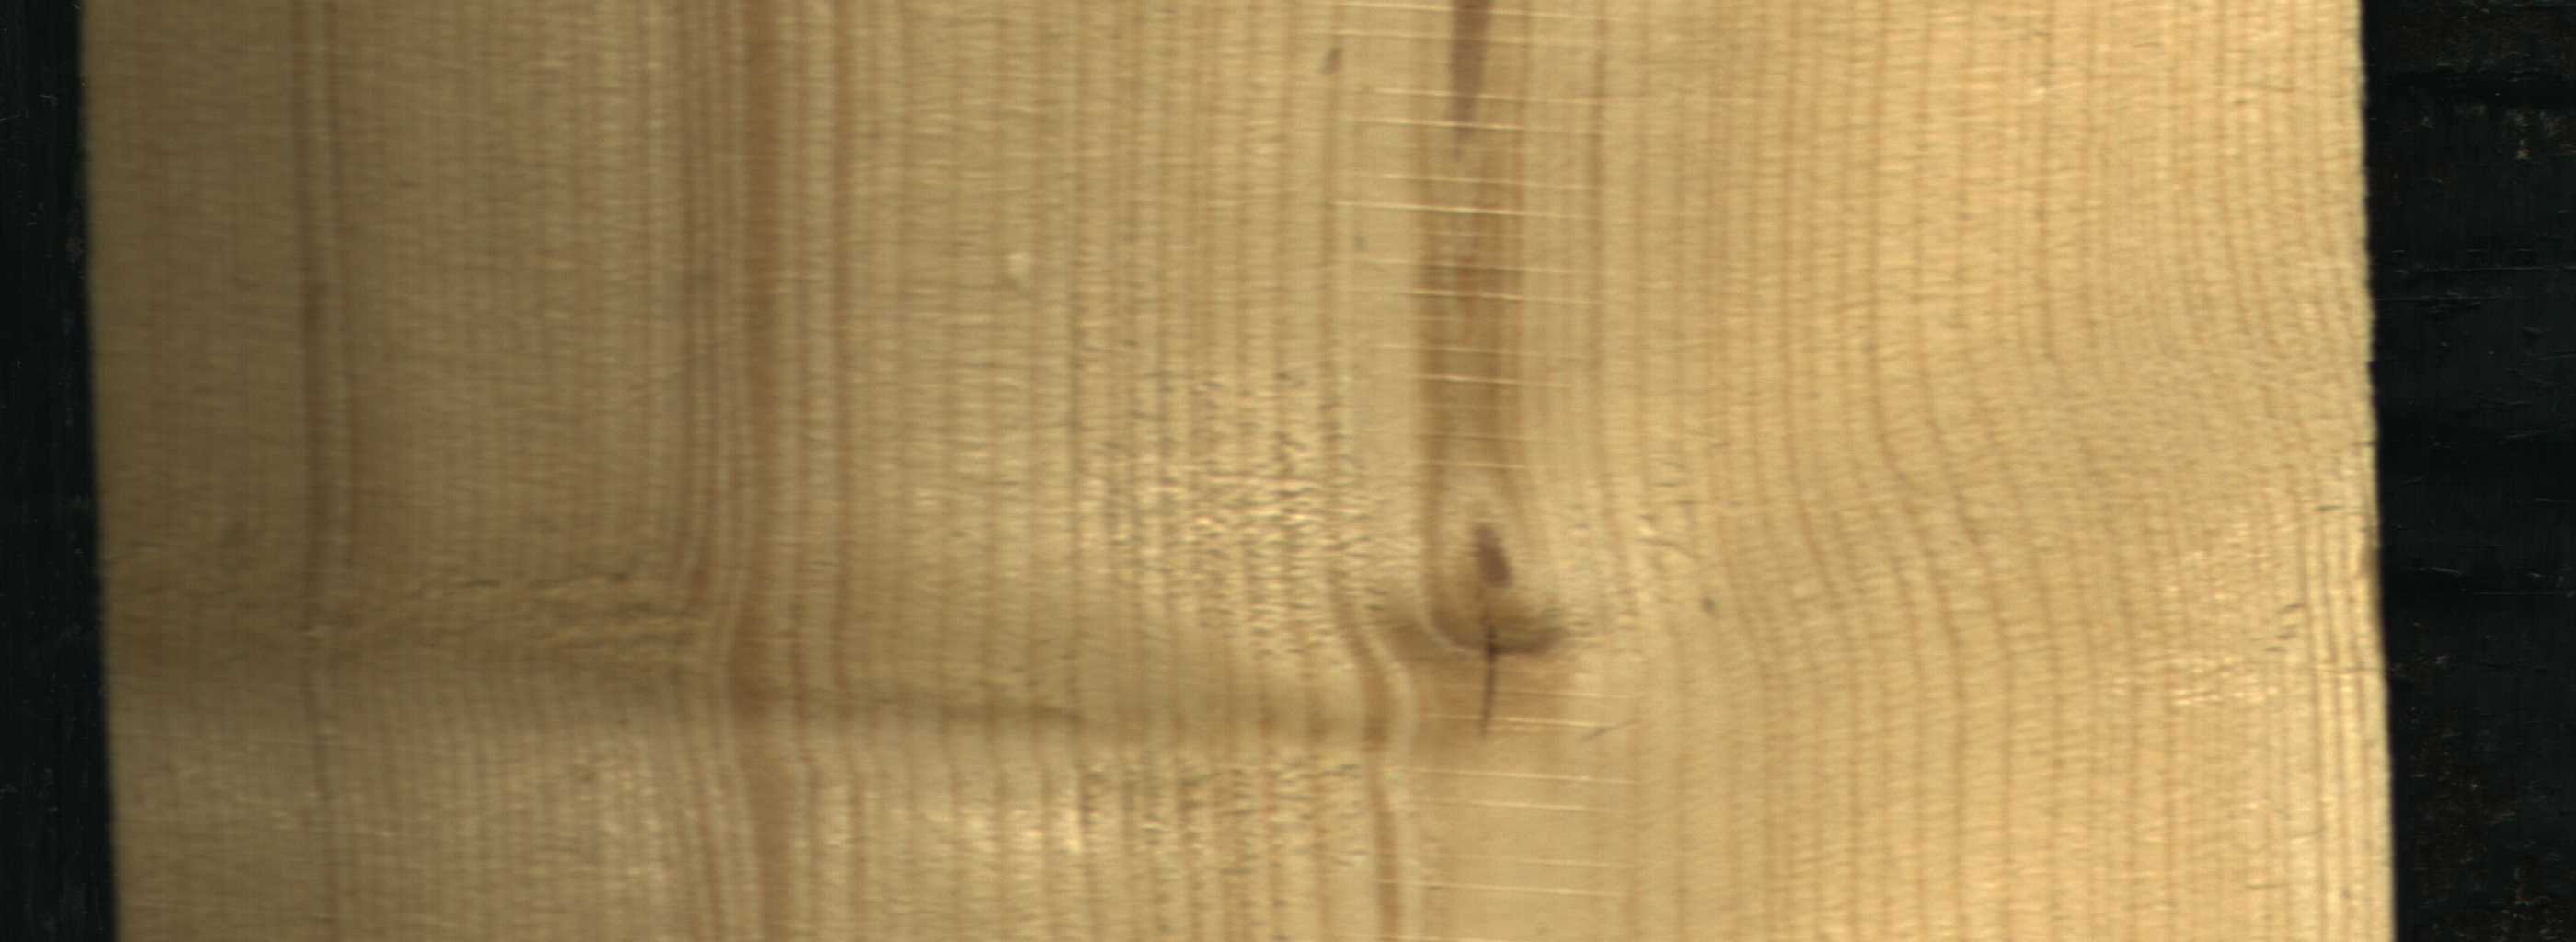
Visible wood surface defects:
Marrow
Marrow